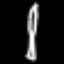
Label: pencil